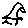
Label: bird